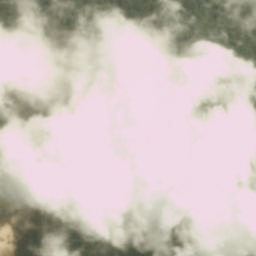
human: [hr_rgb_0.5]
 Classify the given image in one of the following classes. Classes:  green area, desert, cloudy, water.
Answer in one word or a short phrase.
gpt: cloudy